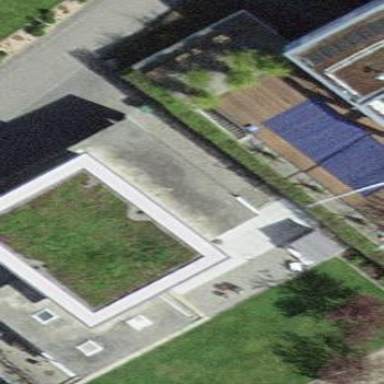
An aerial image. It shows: View of roof of building.